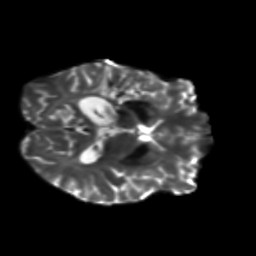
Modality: T2w
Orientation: axial
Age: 49
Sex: male
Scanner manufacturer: siemens
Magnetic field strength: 3 T
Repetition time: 5.47 s
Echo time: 0.0854 s